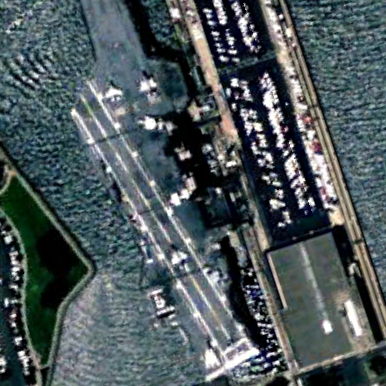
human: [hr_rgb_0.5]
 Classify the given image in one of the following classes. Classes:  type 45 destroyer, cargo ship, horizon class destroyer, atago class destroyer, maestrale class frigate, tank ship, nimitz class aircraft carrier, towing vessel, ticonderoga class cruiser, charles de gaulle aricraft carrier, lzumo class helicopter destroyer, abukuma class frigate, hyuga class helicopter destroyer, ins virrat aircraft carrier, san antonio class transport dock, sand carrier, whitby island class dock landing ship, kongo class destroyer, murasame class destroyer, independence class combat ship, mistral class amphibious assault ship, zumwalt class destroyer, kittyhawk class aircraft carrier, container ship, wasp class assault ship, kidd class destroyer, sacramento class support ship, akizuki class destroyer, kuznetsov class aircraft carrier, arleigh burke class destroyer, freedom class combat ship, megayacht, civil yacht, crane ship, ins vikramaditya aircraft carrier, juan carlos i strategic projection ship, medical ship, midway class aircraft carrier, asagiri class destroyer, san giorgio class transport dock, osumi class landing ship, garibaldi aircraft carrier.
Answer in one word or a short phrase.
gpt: Midway class aircraft carrier